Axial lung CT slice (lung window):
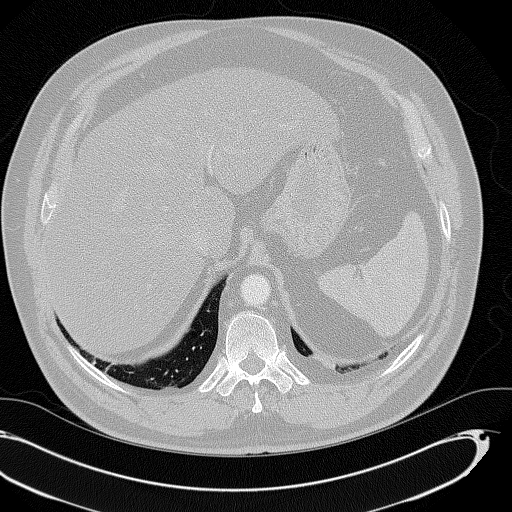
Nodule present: no